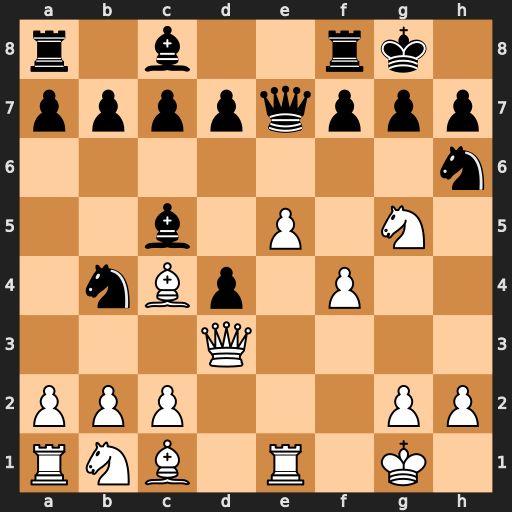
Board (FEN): r1b2rk1/ppppqppp/7n/2b1P1N1/1nBp1P2/3Q4/PPP3PP/RNB1R1K1
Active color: w
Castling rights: -
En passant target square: -
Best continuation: Qxh7#